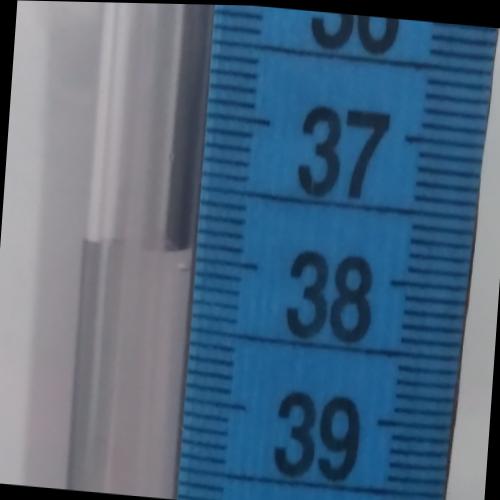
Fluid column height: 37.9 cm